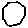
Label: hexagon